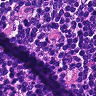
Metastatic tissue present: no